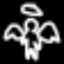
Label: angel